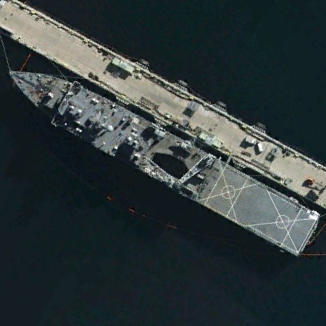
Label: combat